Question: I have an error for the following when i tried to save the file into csv directly.

Code for C# program :
'''
Process p5 = new Process();
p5.StartInfo = new ProcessStartInfo("cmd.exe", @"create_csv.py ../../database/gender/> ../genderlist.csv");
p5.Start();
'''
I am using Python script called create_csv to create a csv file directly.
create_csv :
'''
#!/usr/bin/env python
import sys
import os.path
# This is a tiny script to help you creating a CSV file from a face
# database with a similar hierarchie:
#
# philipp@mango:~/facerec/data/at$ tree
# .
# |-- README
# |-- s1
# | |-- 1.pgm
# | |-- ...
# | |-- 10.pgm
# |-- s2
# | |-- 1.pgm
# | |-- ...
# | |-- 10.pgm
# ...
# |-- s40
# | |-- 1.pgm
# | |-- ...
# | |-- 10.pgm
#
if __name__ == "__main__":
if len(sys.argv) != 2:
print "usage: create_csv <base_path>"
sys.exit(1)
BASE_PATH=sys.argv[1]
SEPARATOR=";"
label = 0
for dirname, dirnames, filenames in os.walk(BASE_PATH):
for subdirname in dirnames:
subject_path = os.path.join(dirname, subdirname)
for filename in os.listdir(subject_path):
abs_path = "%s/%s" % (subject_path, filename)
print "%s%s%d" % (abs_path, SEPARATOR, label)
label = label + 1
'''
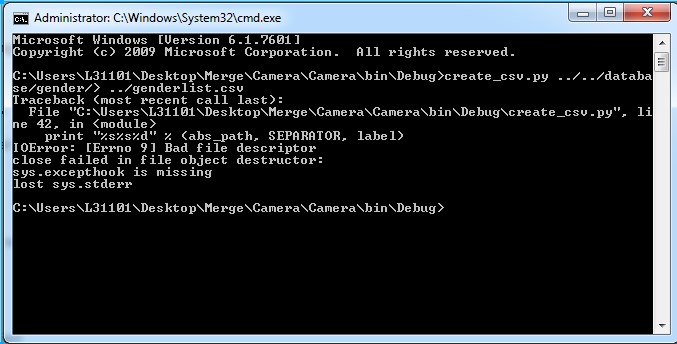
Answer: This is a <URL> in how Windows handles the '.py' extension and how it is associated to the python interpreter.
The easiest solution is to change your command in the C# application to
'''
p5.StartInfo = new ProcessStartInfo("cmd.exe", @"python create_csv.py ../../database/gender/> ../genderlist.csv");
'''
Notice that I've added 'python' in front of your 'create_csv.py' command.
The bug report also indicates (as of July 2014) that this can't be duplicated on the newest versions of Python 2.7 - which as of this post is 2.7.8. You may wish to update.